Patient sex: M
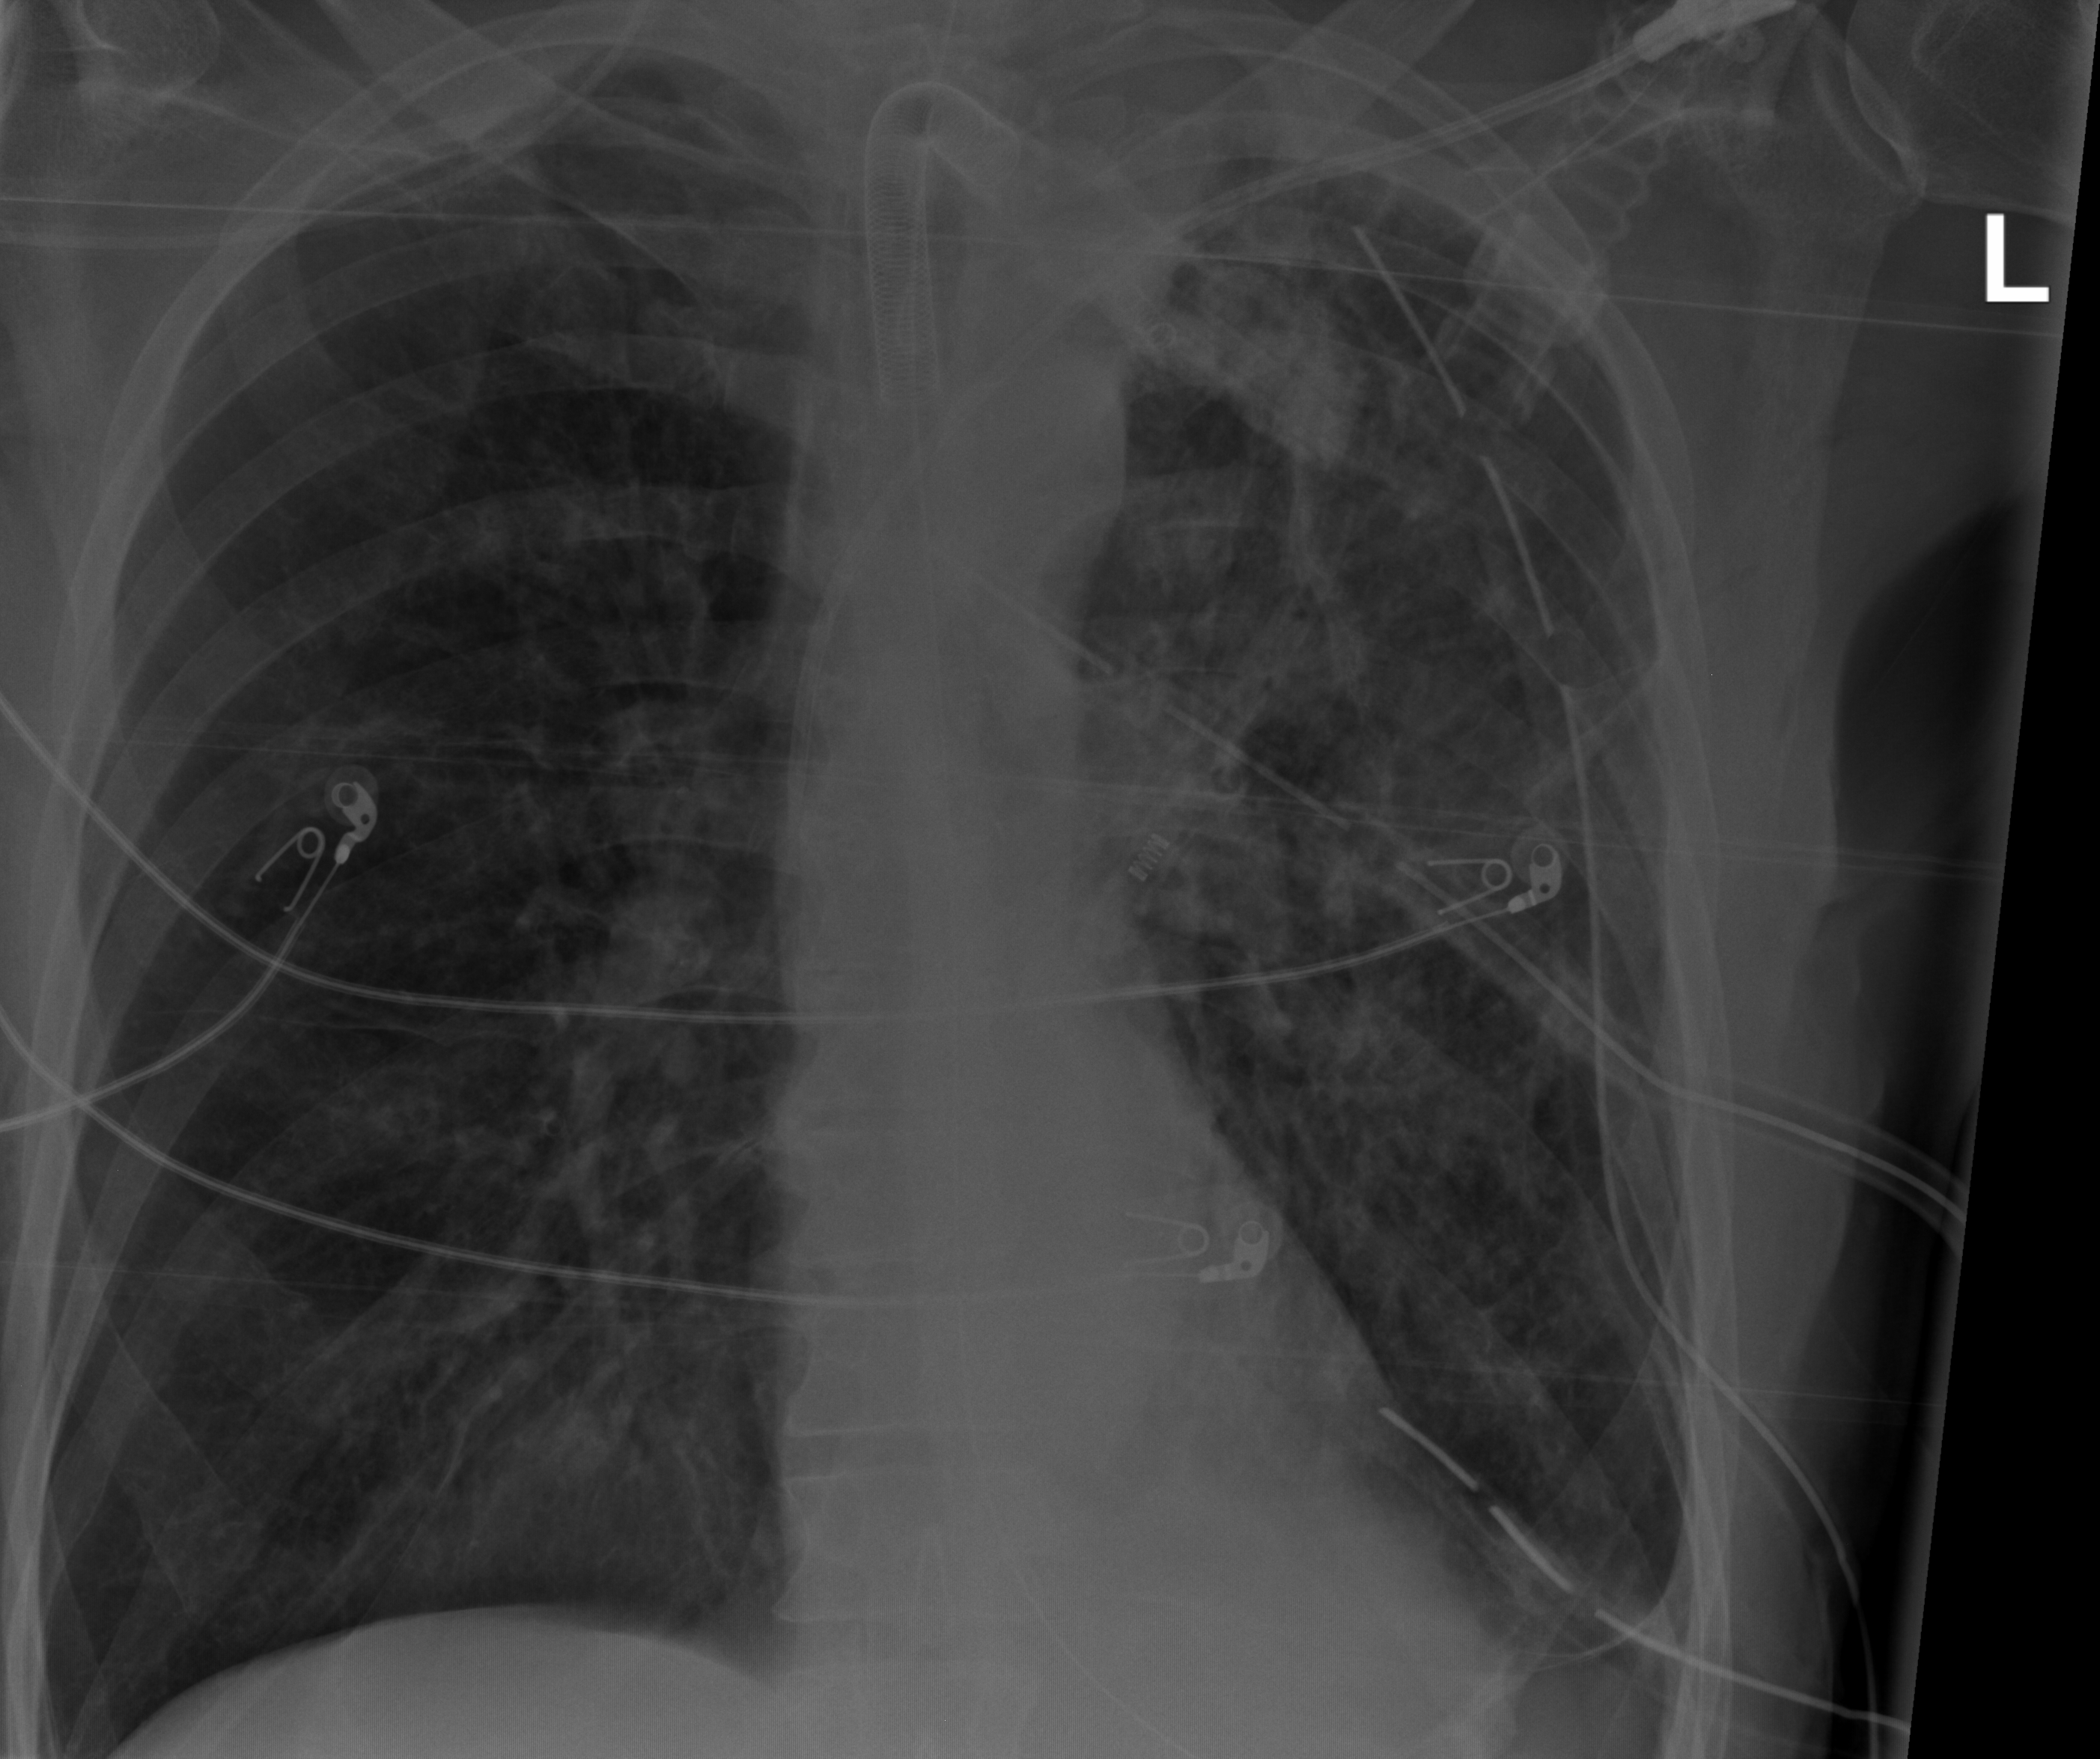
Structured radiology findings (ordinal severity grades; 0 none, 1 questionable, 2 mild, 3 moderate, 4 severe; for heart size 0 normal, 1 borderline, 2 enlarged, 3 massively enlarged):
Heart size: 0
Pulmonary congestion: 1
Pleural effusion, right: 0
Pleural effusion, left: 2
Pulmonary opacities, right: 0
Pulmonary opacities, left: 3
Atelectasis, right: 0
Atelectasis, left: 2